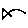
Label: fish